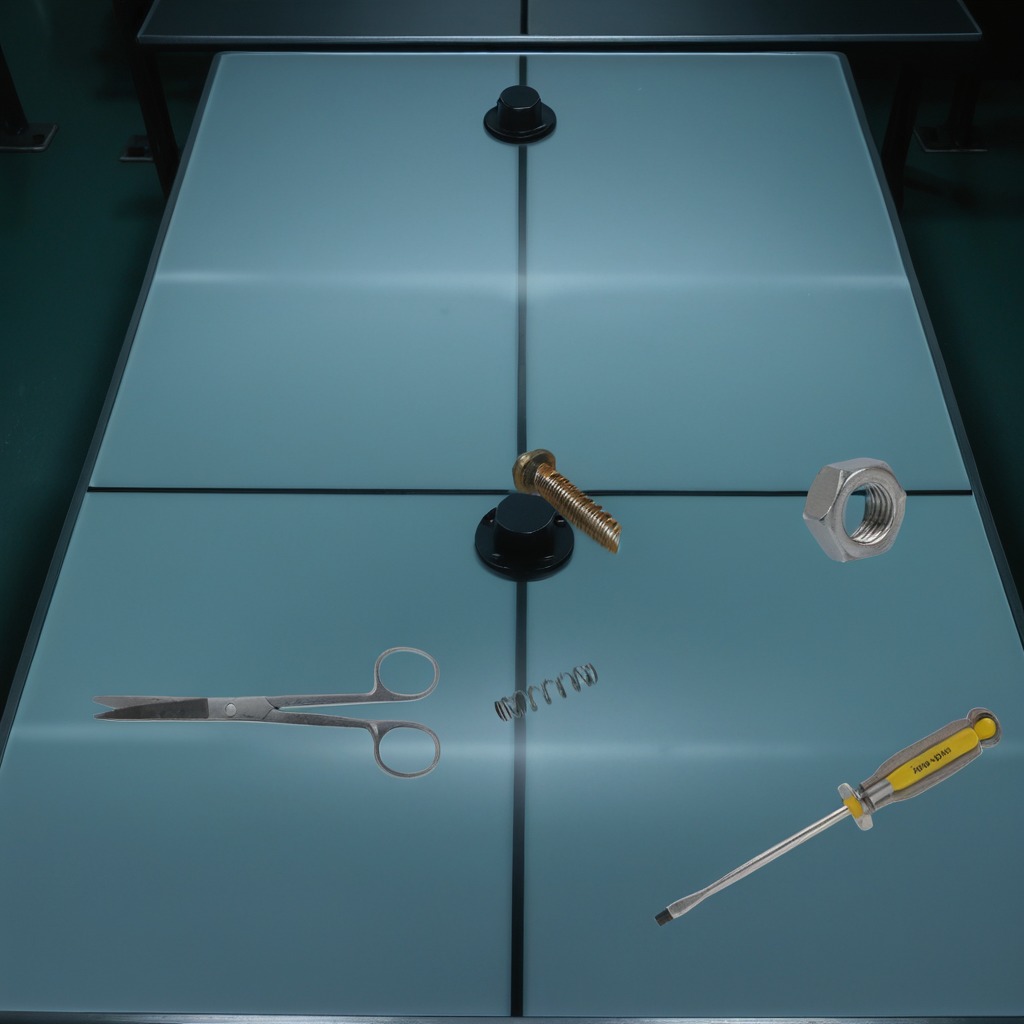
A metal machine screw, a coiled metal spring, a screwdriver, a metal nut, and a pair of scissors are lying on the clean empty table in a railway signal maintenance room.